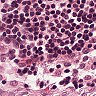
Metastatic tissue present: no